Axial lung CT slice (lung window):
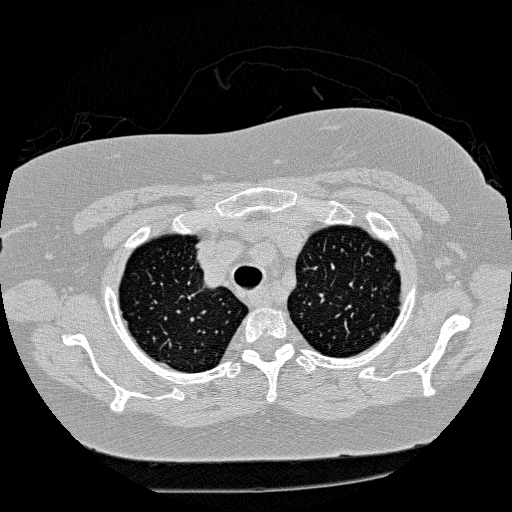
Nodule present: no